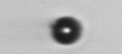
Label: bead